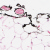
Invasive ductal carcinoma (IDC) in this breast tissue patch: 0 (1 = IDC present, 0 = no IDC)